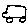
Label: car